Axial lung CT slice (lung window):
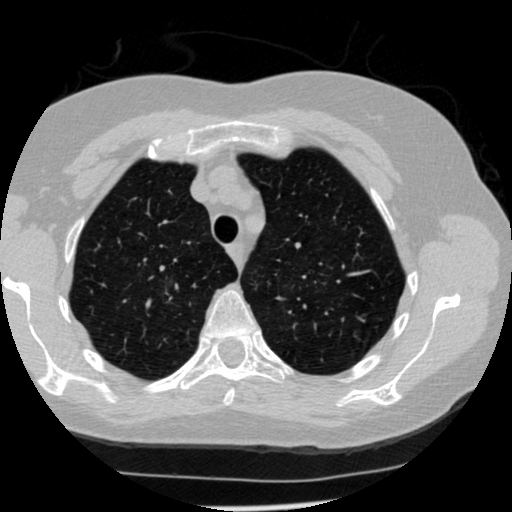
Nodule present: no